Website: home-depot
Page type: newsletter-management
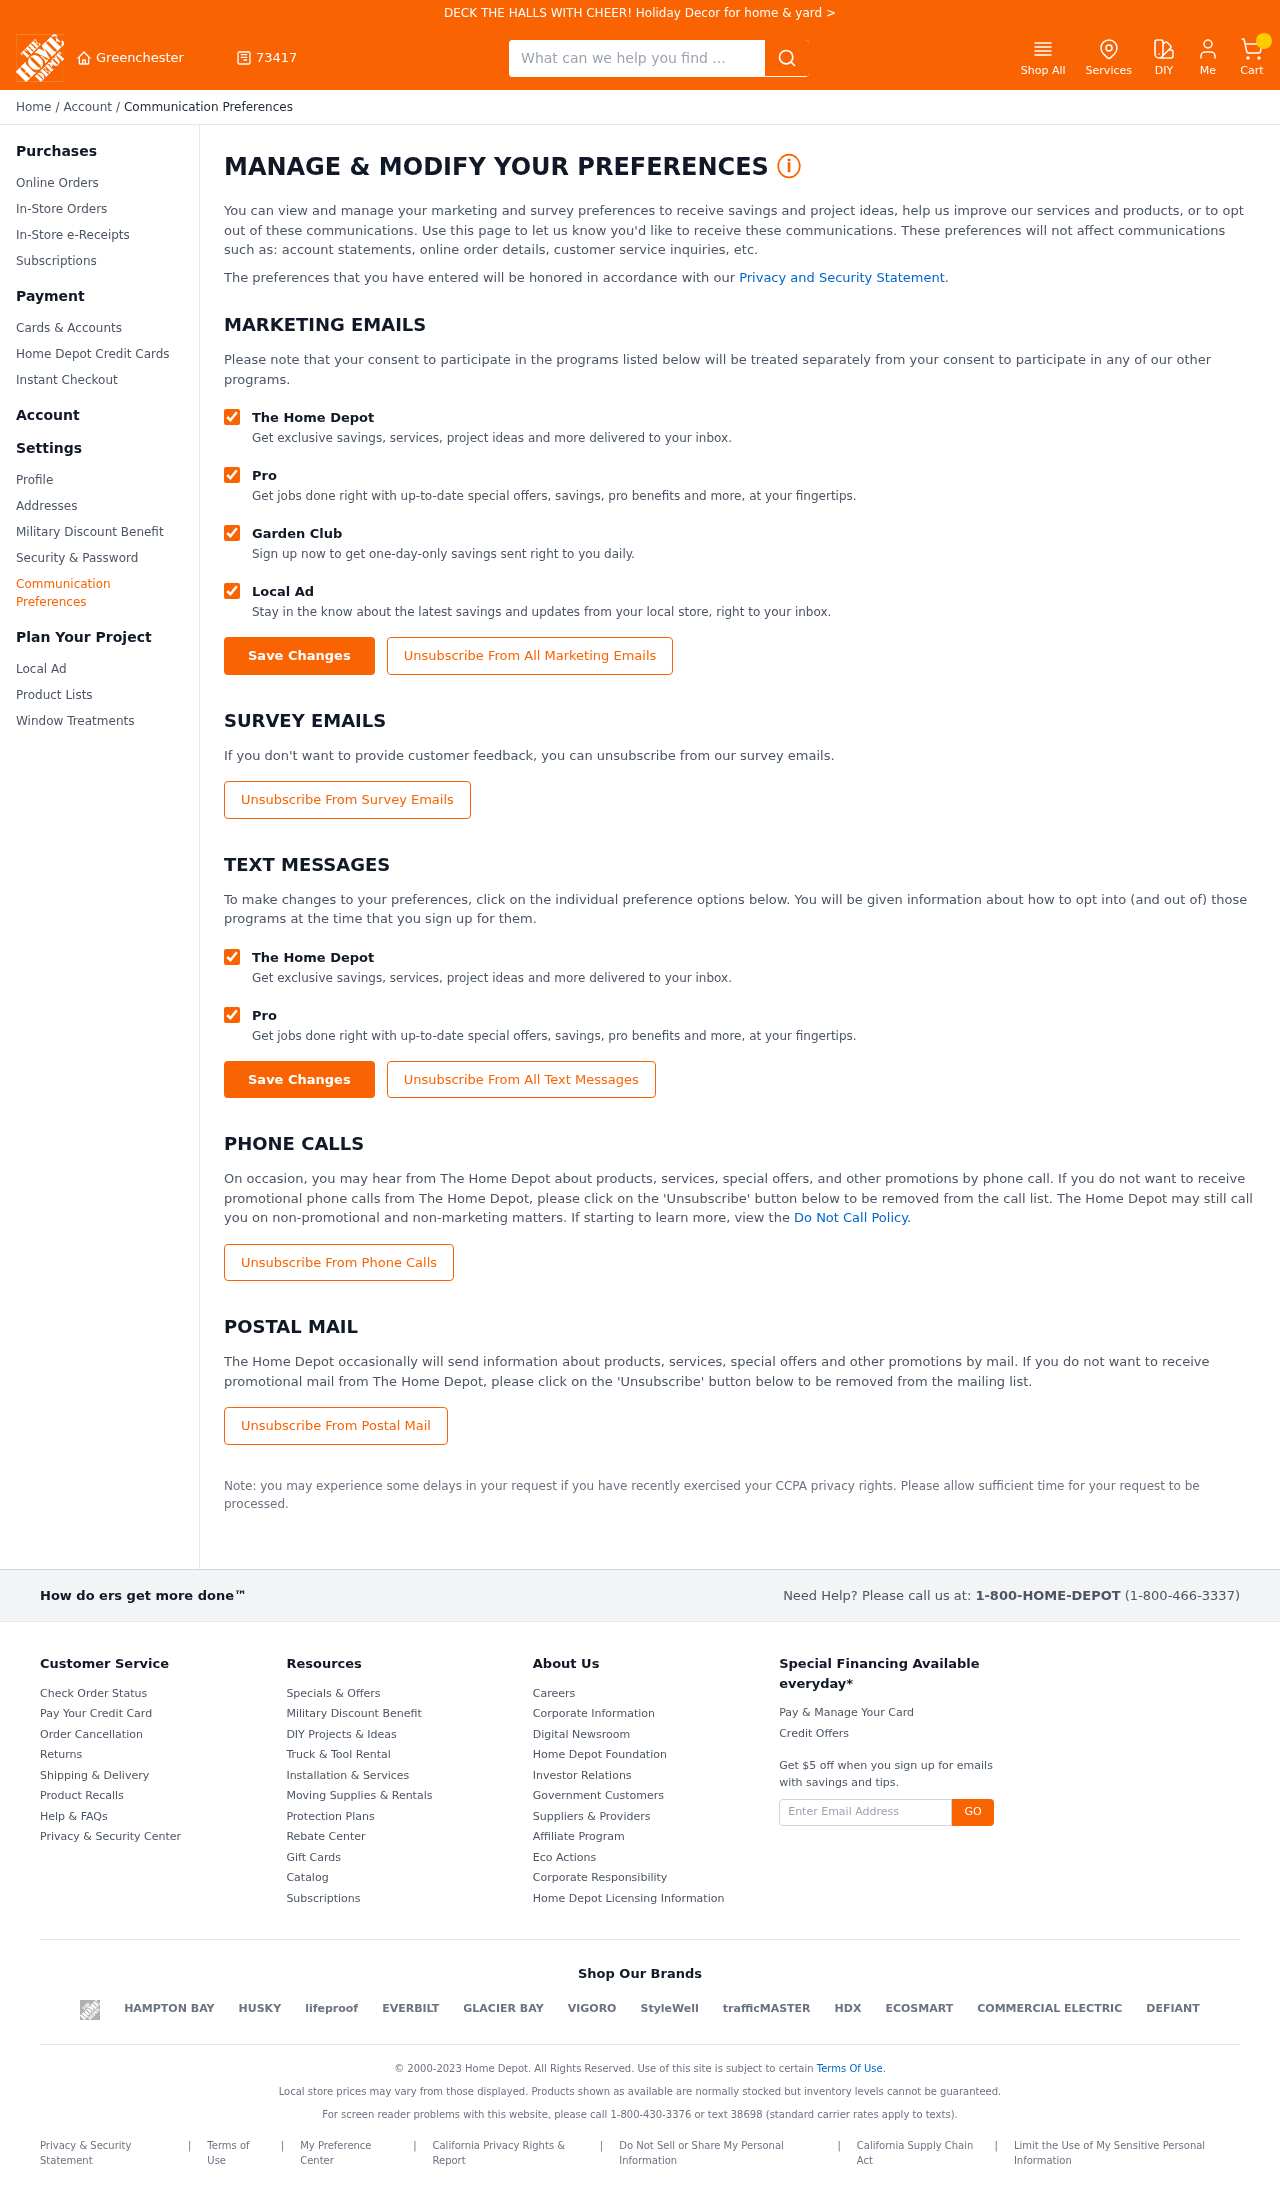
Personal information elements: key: PII_CITY
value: Greenchester
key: PII_POSTCODE
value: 73417
Search elements: key: HEADER_SEARCH
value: What can we help you find ...